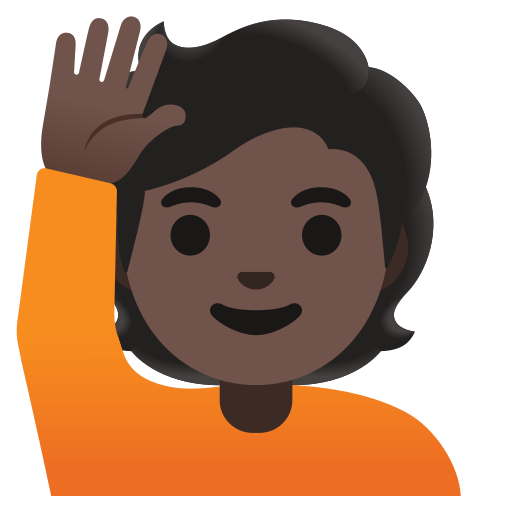
Emoji: 🙋🏿